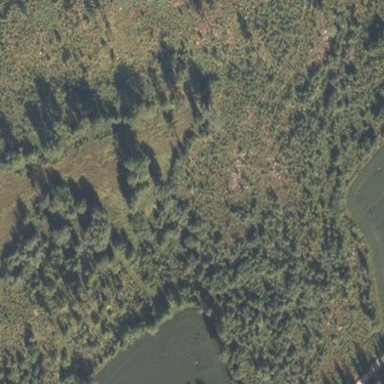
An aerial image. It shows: Recently felled forest area that has been clear-cut.